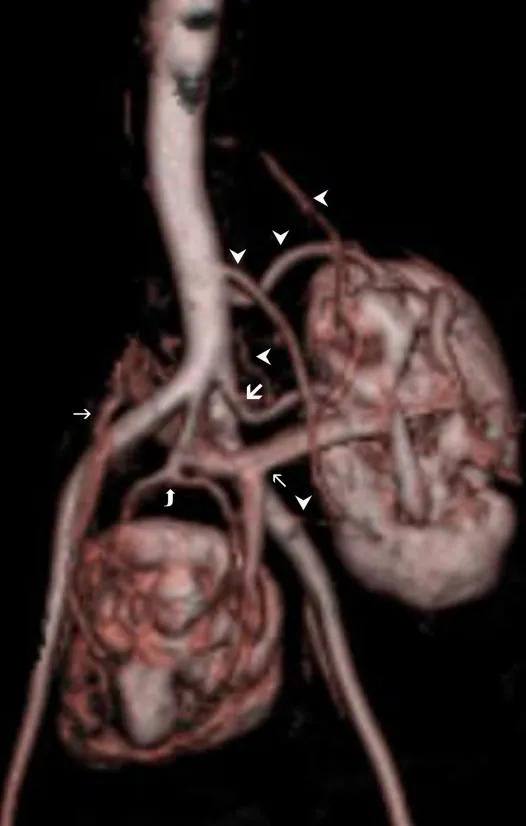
MRI contrast angiography (3D FLASH) "volume rendering" image. Accessory artery originating from iliac bifurcation of left kidney (thick arrow) and 5 polar (capsular) arteries can be seen (arrow heads). Most superior polar artery originating from distal SMA, courses through lower pole of left kidney. A renal artery branching from right common iliac artery starting point, divides into 2 branches and reaches renal pelvis (bended arrow). No polar artery is seen in this kidney. The kidney in the mid level has 2 renal veins, and the left vein is joining with the left renal vein and opening into vena cava interior (thin arrow).
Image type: radiology (mri)